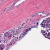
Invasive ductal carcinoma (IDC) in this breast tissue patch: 0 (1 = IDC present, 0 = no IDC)